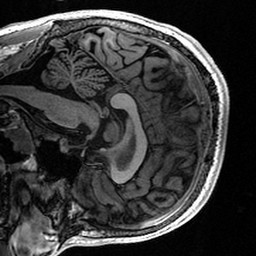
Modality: T1w
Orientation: sagittal
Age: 23
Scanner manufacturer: siemens
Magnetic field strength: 3 T
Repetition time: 2.4 s
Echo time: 0.00224 s